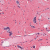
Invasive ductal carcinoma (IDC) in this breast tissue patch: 1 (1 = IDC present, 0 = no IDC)